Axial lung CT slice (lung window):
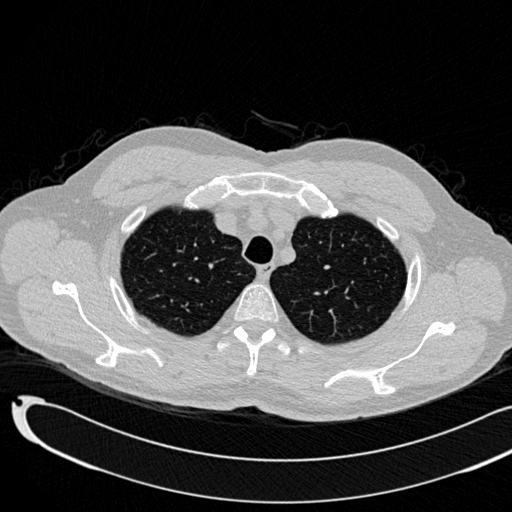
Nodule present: no